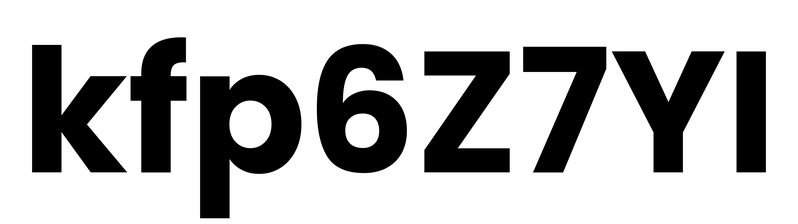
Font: Poppins-Bold